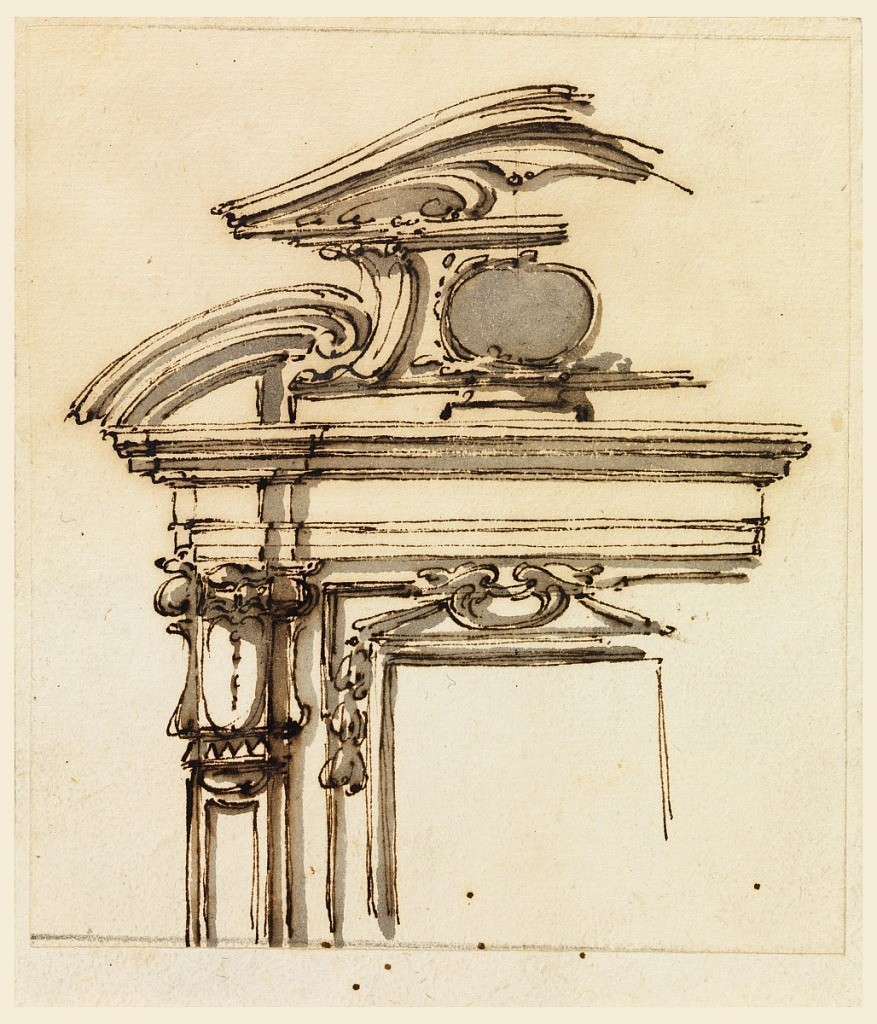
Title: Window Case
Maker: Filippo Marchionni, Italian, 1732–1805
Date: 1740–70
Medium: Pen and ink, brush and gray watercolor on laid paper
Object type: Drawing
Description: Window case with a broken pediment; the attic of the central part has an opening.